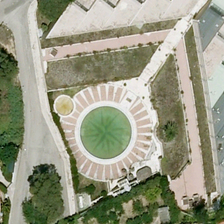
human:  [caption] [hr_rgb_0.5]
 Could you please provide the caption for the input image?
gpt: some green trees are near a square .

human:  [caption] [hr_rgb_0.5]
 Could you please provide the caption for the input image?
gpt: some green trees are near a square .

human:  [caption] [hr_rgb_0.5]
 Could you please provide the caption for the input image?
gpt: some green trees are near a square .

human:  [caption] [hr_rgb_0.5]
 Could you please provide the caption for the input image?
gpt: some green trees are near a square .

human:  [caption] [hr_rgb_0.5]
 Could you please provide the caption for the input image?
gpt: some green trees are near a square .